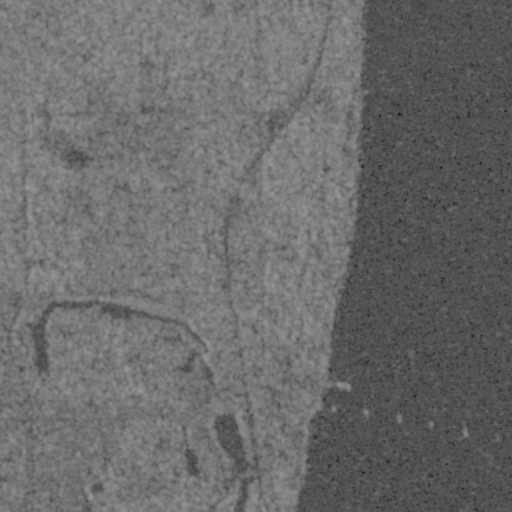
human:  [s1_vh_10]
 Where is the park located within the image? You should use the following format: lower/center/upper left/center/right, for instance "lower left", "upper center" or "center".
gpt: The park is located in the center right of the image.
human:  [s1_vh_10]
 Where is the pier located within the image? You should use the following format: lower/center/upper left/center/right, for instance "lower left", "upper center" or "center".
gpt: The pier is located in the lower right of the image.
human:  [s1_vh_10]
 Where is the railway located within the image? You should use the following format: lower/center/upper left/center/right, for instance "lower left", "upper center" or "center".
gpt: The railway is located in the upper center of the image.
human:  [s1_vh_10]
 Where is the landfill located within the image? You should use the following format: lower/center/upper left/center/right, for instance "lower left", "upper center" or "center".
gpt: There is no landfill in the image.

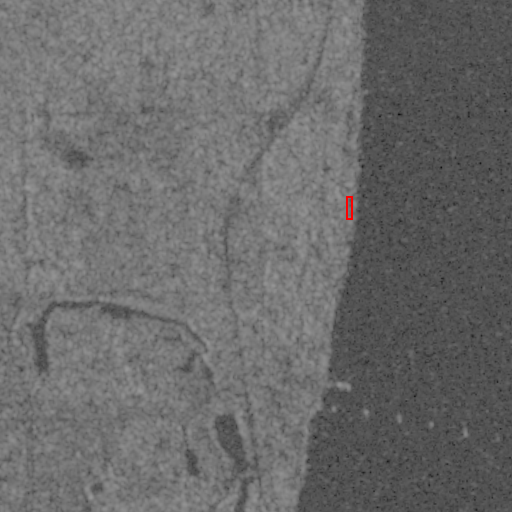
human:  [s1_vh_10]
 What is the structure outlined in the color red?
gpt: The structure outlined in red is a park.
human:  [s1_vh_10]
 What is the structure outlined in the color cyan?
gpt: There is no cyan outline.